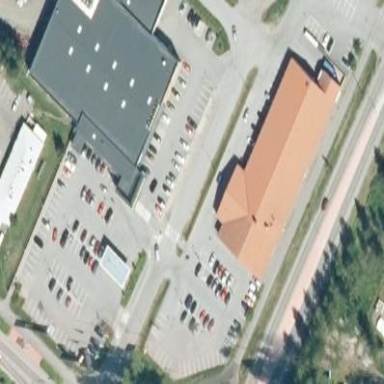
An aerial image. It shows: Parking area.